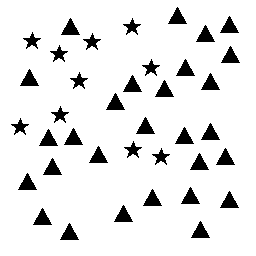
Squares: 0
Triangles: 28
Stars: 10
Total shapes: 38